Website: apple
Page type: billing-address
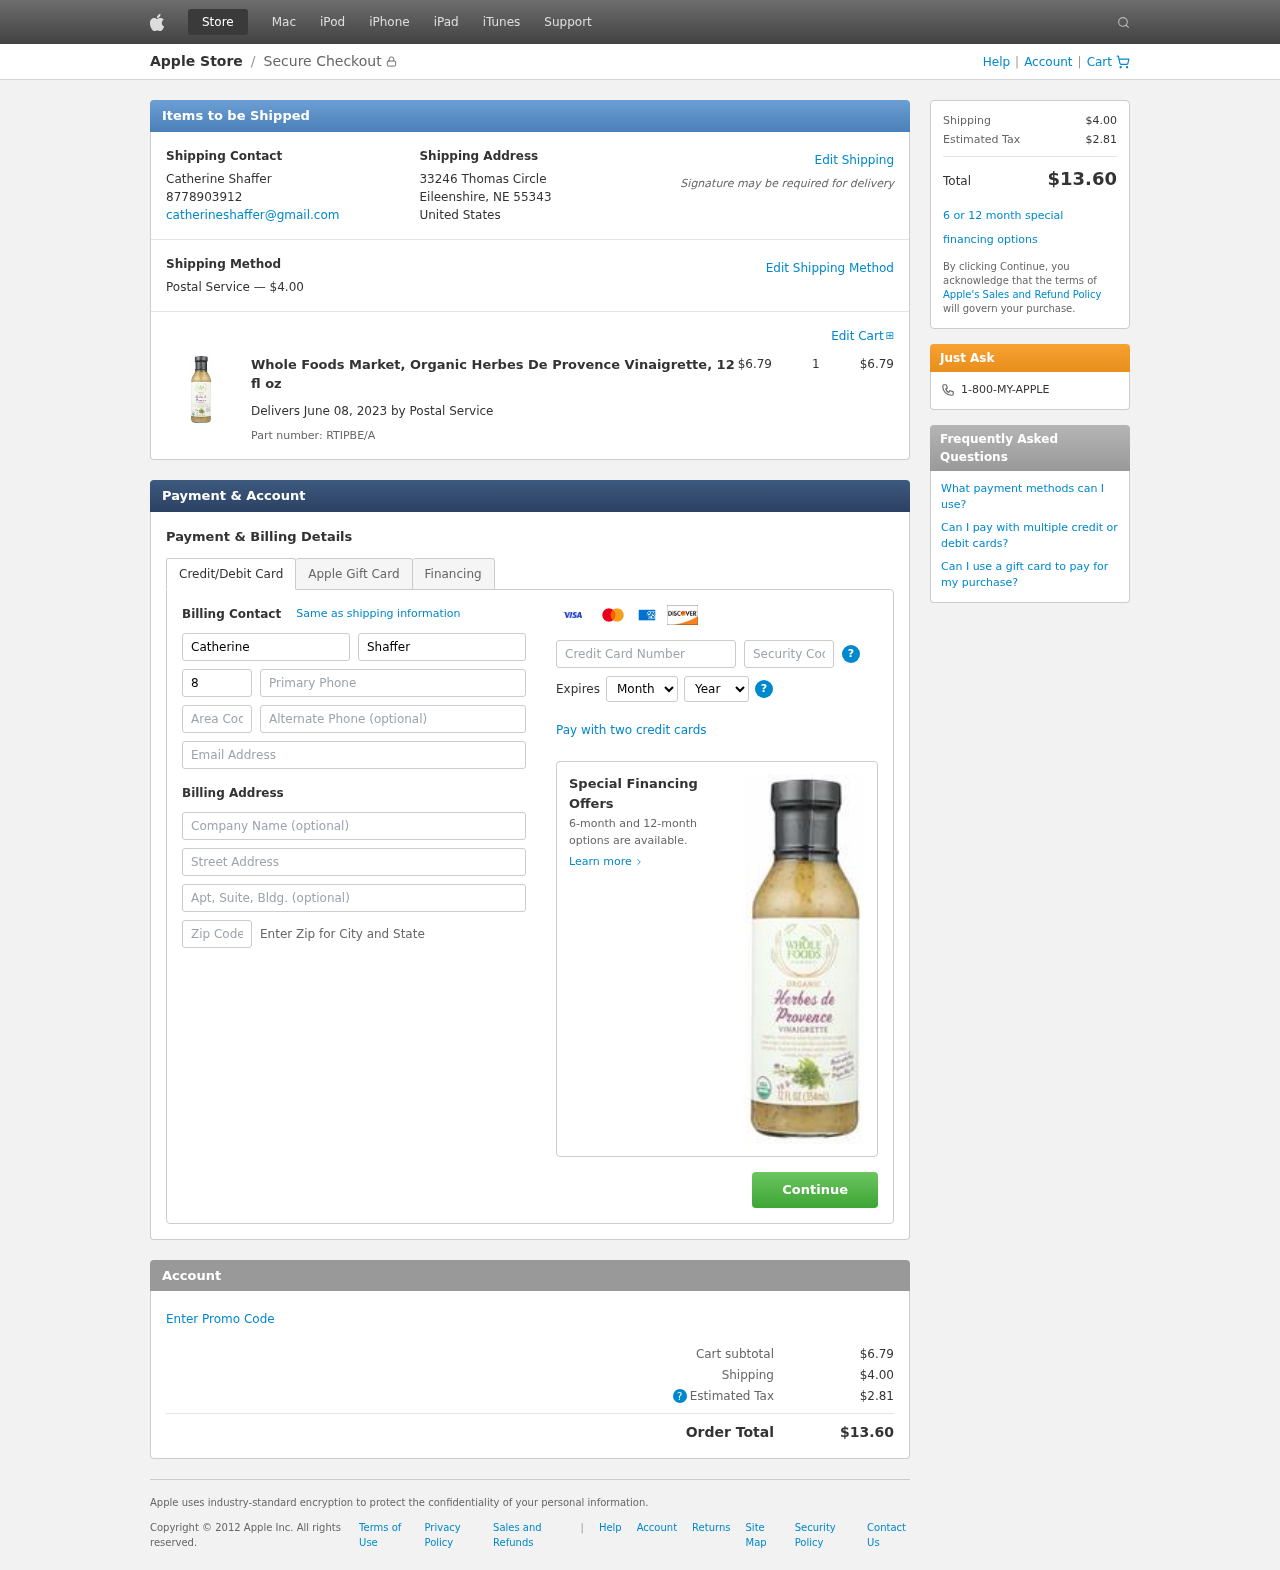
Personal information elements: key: PII_CARD_CVV
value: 740
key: PII_CARD_EXPIRY_MONTH
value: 12
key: PII_CARD_EXPIRY_YEAR
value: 26
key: PII_CARD_NUMBER
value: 2270 6461 3869 1653
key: PII_CITY_STATE_ZIP
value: Eileenshire, NE 55343
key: PII_COMPANY
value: Good, Brown and Diaz
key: PII_COUNTRY
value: United States
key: PII_EMAIL
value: catherineshaffer@gmail.com
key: PII_FIRSTNAME
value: Catherine
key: PII_FULLNAME
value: Catherine Shaffer
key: PII_LASTNAME
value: Shaffer
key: PII_PHONE
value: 8778903912
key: PII_PHONE_ALT
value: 7753649381
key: PII_PHONE_ALT_AREA
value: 775
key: PII_PHONE_AREA
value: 877
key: PII_POSTCODE2
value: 46143
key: PII_STREET
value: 33246 Thomas Circle
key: PII_STREET2
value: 76672 Anthony Divide Suite 649
Product elements: key: PRODUCT1_NAME
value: Whole Foods Market, Organic Herbes De Provence Vinaigrette, 12 fl oz
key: PRODUCT1_PRICE
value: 6.79
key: PRODUCT1_QUANTITY
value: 1
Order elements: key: ORDER_SHIPPING_COST
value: $4.00
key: ORDER_SUBTOTAL
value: $6.79
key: ORDER_DELIVERY_DATE
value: June 08, 2023
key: ORDER_PART_NUMBER
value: RTIPBE/A
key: ORDER_TAX
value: $2.81
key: ORDER_TOTAL
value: $13.60